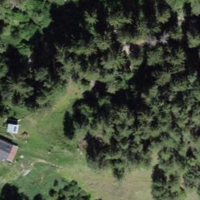
EUNIS habitat code: 43
Species observed at this site:
Orthilia secunda